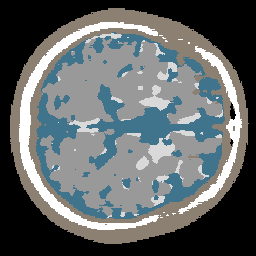
Label: no_lesion